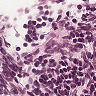
Metastatic tissue present: no